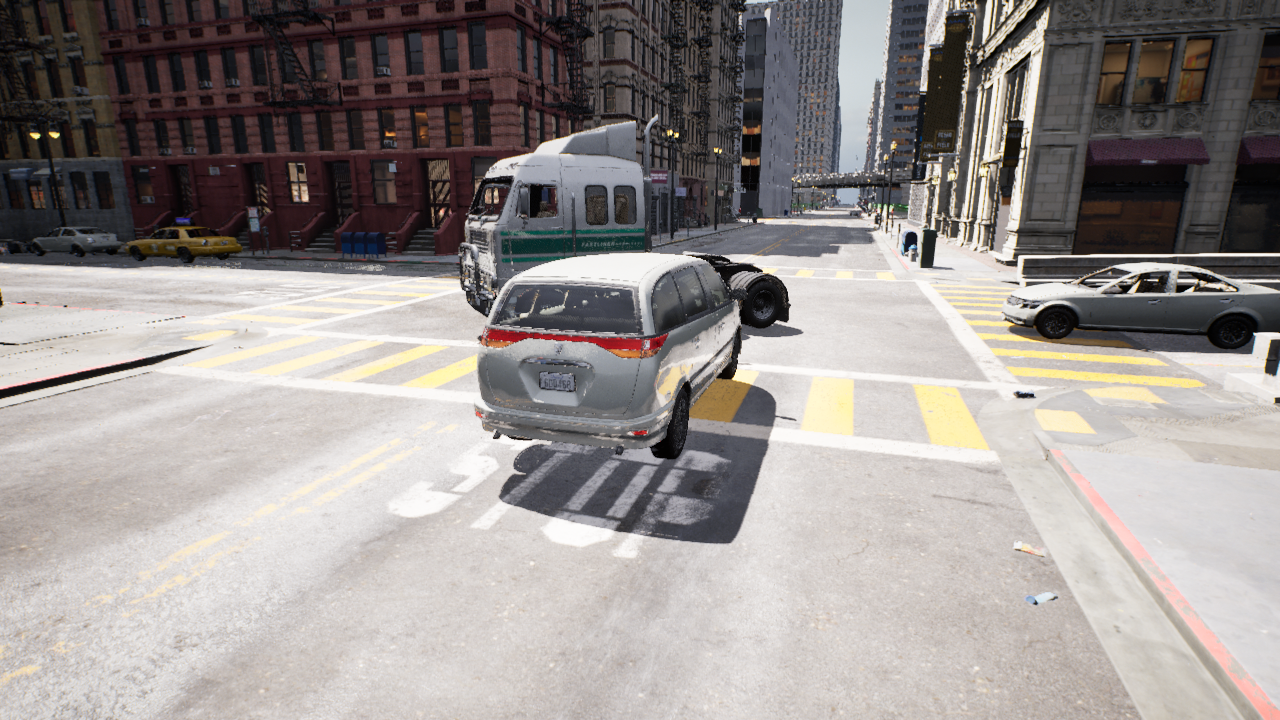
Venue: residential
Lighting: clear day
Vehicle rig: minivan